Field crop: maize
Growth stage: 2
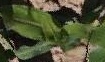
Species: maize